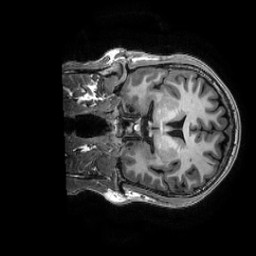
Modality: T1w
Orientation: coronal
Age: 31
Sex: male
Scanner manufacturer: ge
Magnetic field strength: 3 T
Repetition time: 0.0073 s
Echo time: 0.003 s